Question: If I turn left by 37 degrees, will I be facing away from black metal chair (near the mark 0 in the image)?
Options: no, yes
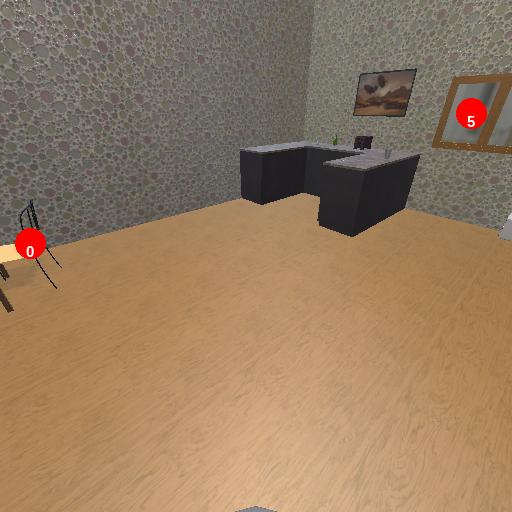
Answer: no